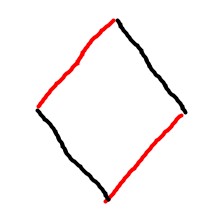
Shape: rhombus